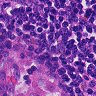
Metastatic tissue present: no